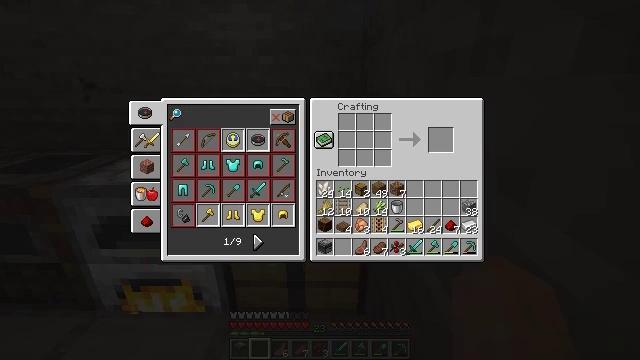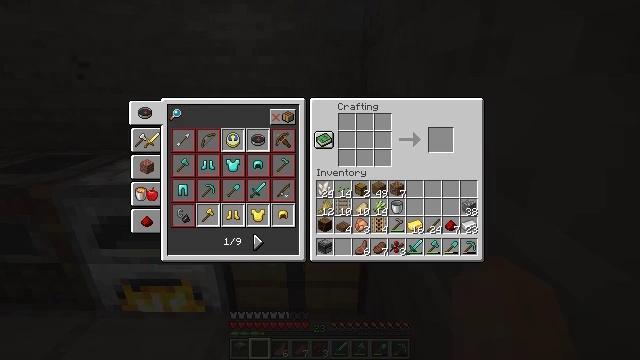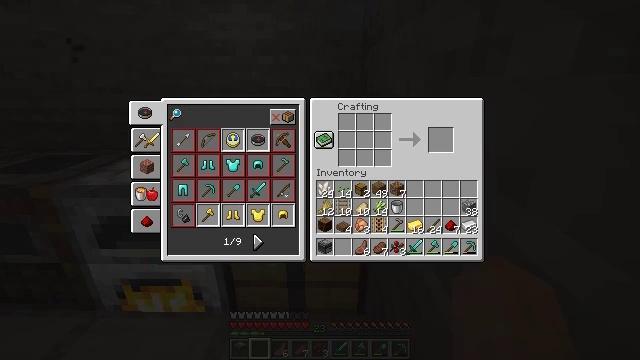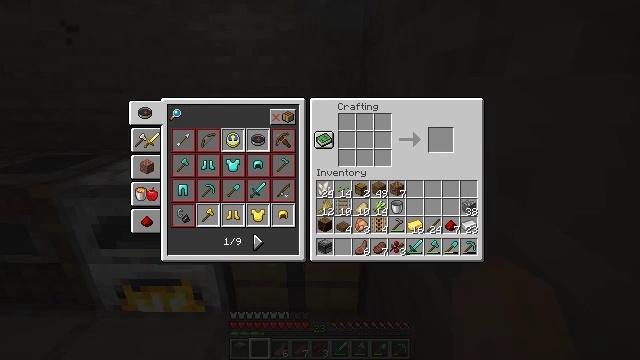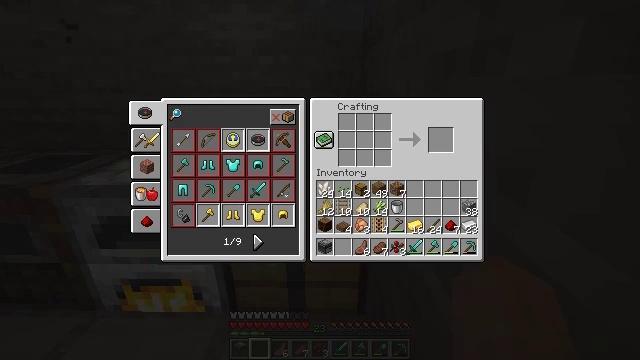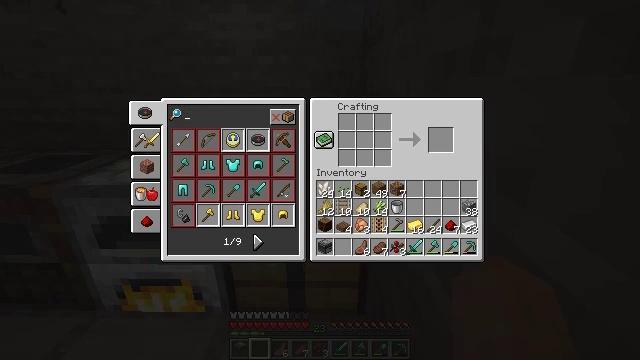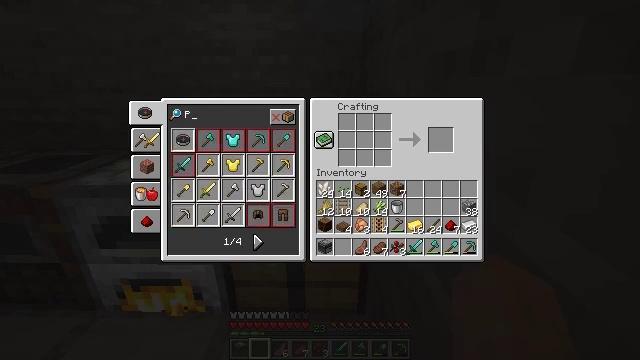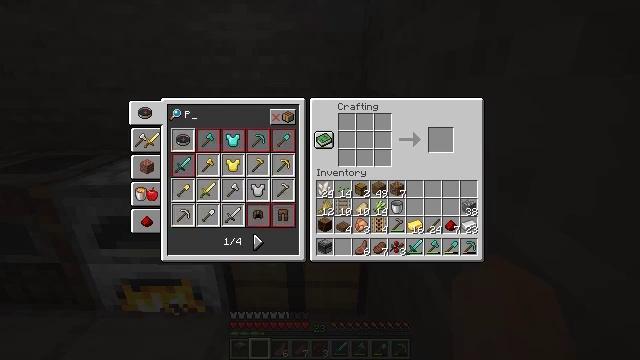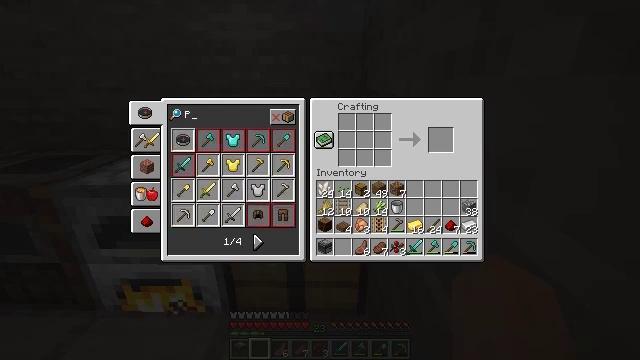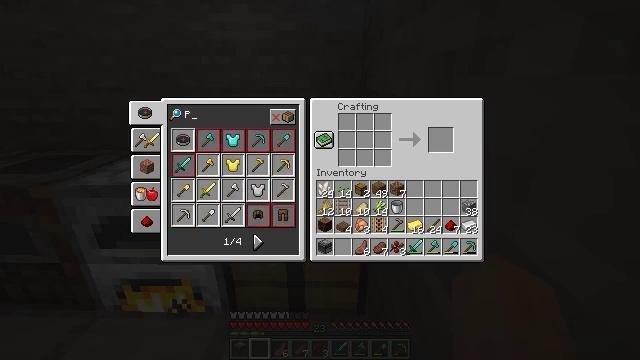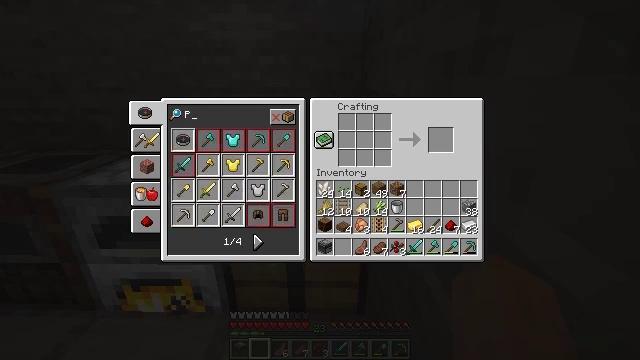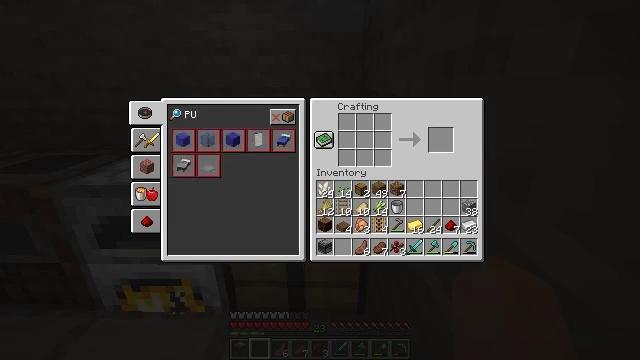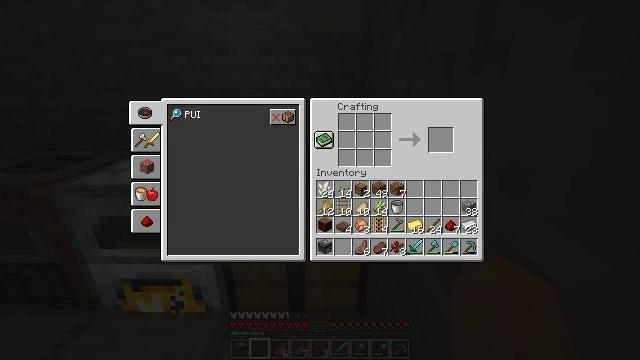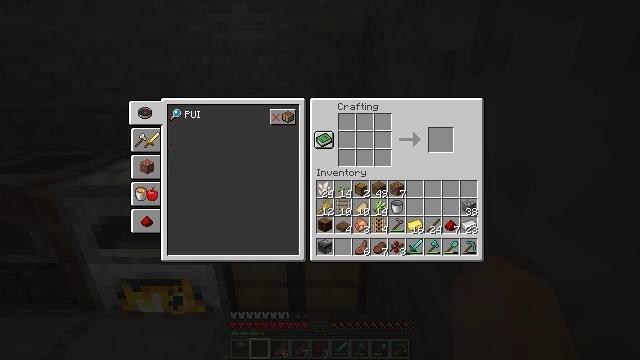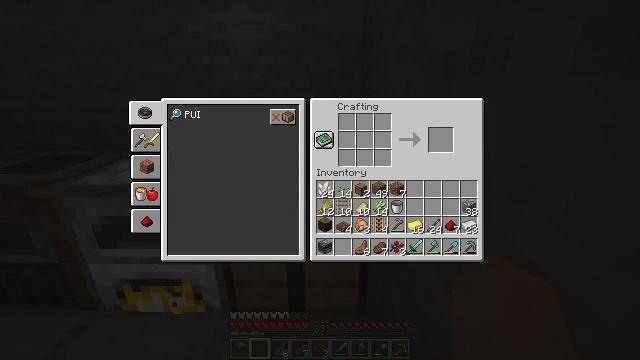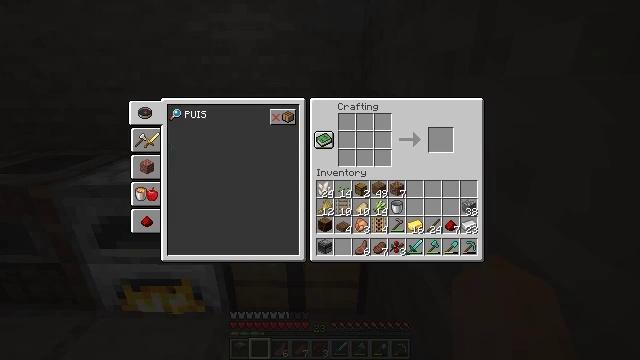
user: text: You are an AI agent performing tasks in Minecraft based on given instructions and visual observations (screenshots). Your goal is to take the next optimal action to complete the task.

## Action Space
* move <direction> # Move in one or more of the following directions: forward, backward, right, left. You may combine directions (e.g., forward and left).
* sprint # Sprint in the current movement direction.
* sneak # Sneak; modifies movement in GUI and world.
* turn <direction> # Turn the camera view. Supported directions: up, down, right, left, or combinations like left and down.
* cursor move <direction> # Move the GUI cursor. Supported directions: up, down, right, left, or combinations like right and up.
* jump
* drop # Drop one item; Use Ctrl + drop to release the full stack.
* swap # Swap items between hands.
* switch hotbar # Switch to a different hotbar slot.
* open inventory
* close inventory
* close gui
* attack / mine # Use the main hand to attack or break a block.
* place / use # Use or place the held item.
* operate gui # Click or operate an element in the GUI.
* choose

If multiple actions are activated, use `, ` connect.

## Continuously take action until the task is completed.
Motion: motion action
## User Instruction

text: Use iron, redstone, wood, and cobblestone to craft a piston.
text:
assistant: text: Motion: no_op
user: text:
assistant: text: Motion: no_op
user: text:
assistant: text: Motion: no_op
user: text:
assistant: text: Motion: no_op
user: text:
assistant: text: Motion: no_op
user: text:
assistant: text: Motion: no_op
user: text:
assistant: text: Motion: no_op
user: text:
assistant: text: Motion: no_op
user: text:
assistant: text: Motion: no_op
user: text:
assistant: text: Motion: no_op
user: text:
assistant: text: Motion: no_op
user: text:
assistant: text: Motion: no_op
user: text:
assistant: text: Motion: no_op
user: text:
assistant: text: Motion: no_op
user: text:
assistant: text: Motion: move back
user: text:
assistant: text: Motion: move back
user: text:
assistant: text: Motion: move back
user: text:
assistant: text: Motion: no_op
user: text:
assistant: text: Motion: no_op
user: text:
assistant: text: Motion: no_op
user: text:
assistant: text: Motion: no_op
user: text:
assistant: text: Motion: no_op
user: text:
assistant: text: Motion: no_op
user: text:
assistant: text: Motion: no_op
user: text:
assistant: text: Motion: no_op
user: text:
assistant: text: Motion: no_op
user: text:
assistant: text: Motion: no_op
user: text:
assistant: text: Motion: no_op
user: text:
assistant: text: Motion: no_op
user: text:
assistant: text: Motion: no_op